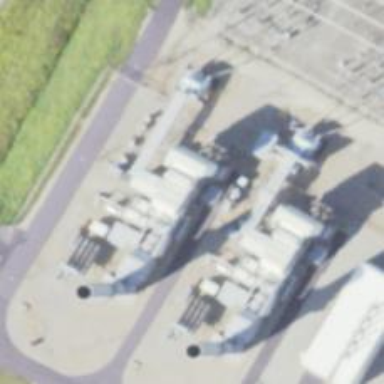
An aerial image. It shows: Gas turbine generator.